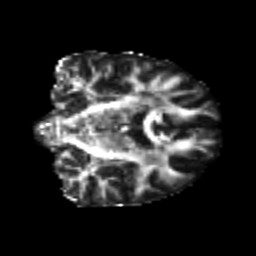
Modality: FA
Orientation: coronal
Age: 22
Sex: male
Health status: healthy
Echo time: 0.074 s